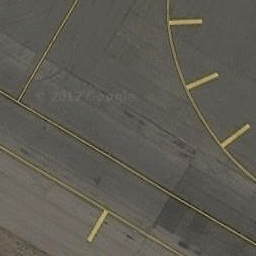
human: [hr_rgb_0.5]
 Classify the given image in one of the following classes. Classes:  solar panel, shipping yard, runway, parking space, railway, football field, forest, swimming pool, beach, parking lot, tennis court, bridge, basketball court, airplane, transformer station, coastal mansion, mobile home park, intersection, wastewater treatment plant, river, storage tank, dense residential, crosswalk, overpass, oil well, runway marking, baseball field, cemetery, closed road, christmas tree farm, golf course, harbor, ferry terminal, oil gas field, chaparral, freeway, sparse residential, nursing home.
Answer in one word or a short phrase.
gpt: runway marking